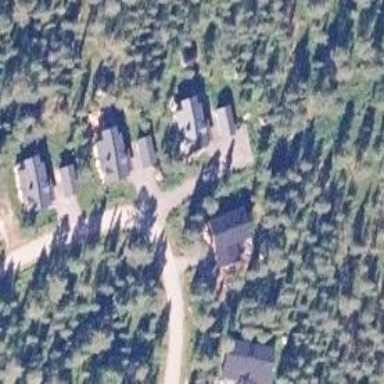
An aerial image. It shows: Paved residential road.